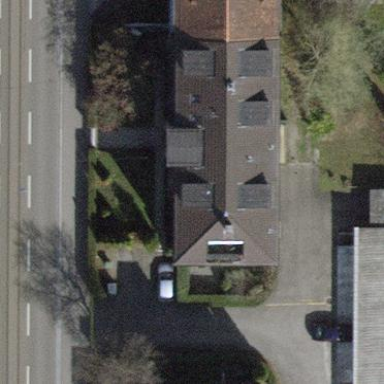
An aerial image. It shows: Apartment building with hipped roof.